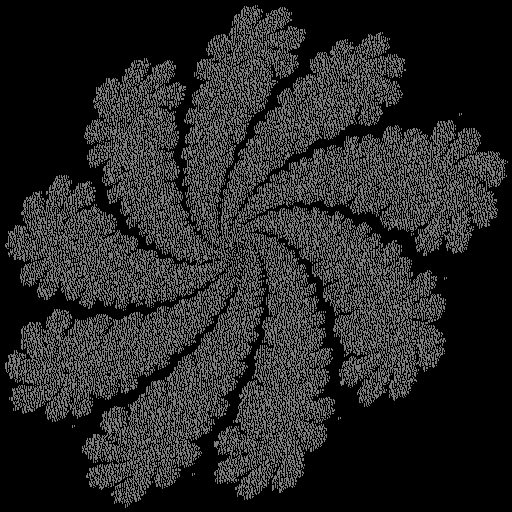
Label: flower